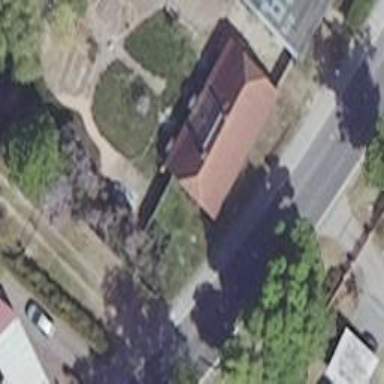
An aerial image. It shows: Detached building with gabled roof.